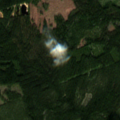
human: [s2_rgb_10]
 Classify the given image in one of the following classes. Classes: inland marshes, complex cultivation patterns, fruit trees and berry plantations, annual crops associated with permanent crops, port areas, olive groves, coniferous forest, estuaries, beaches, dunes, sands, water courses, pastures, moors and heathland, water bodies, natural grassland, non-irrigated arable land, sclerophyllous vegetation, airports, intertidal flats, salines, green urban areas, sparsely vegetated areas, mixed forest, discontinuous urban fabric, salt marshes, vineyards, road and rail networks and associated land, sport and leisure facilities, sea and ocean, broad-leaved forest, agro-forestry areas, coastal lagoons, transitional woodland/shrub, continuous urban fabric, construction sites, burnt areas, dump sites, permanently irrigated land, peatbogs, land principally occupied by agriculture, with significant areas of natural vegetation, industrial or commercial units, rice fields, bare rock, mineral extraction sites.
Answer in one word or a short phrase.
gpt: coniferous forest